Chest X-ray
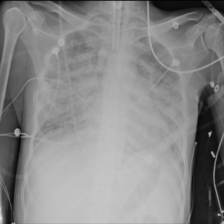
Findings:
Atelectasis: negative
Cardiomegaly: negative
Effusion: negative
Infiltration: negative
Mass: negative
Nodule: negative
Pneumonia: negative
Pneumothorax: negative
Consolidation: negative
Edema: negative
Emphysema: negative
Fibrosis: negative
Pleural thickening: negative
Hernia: negative